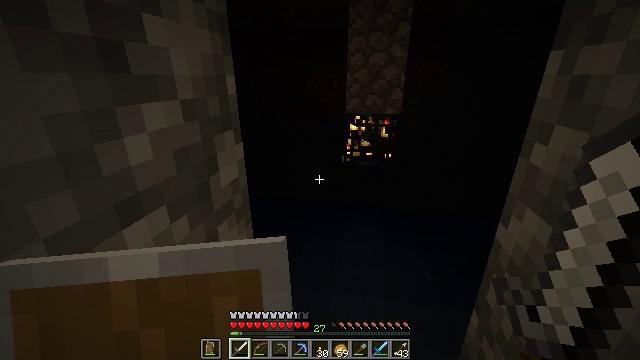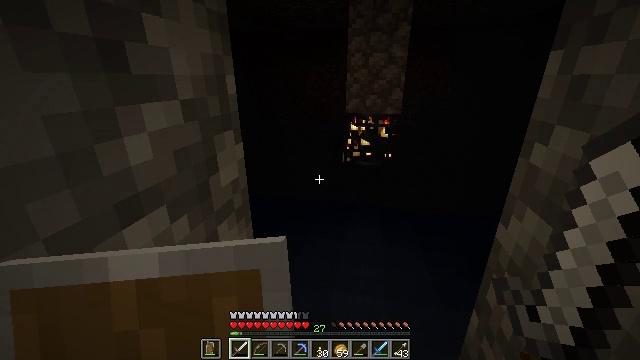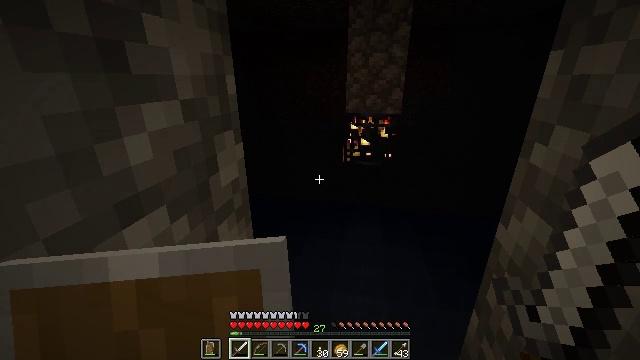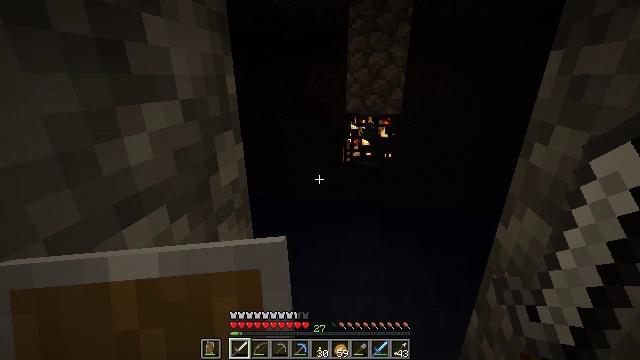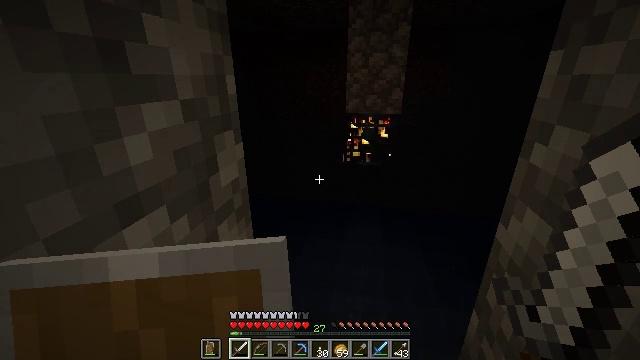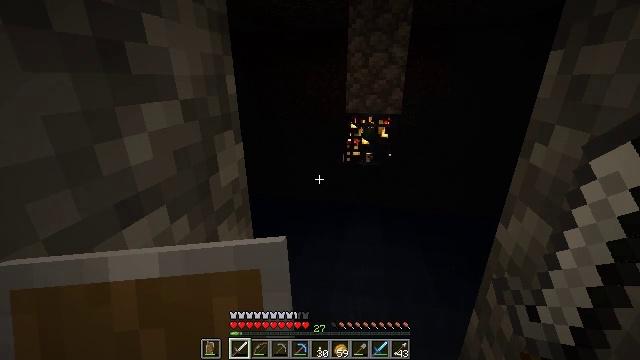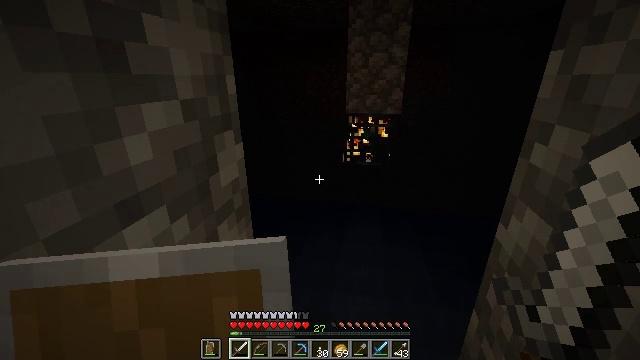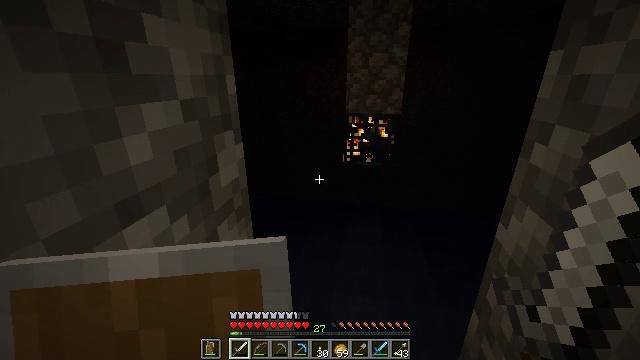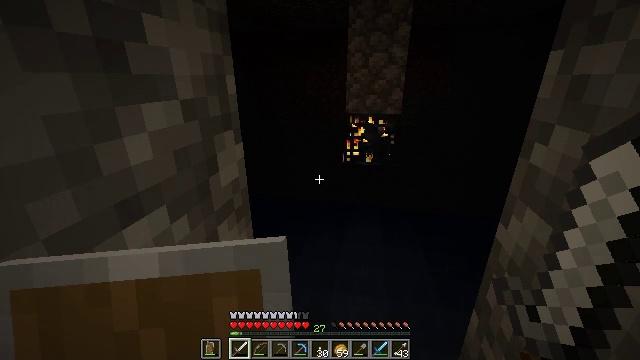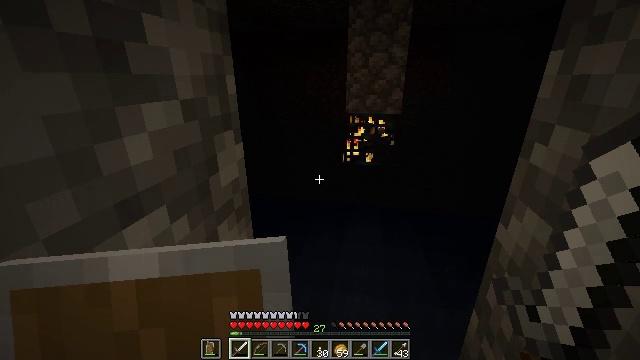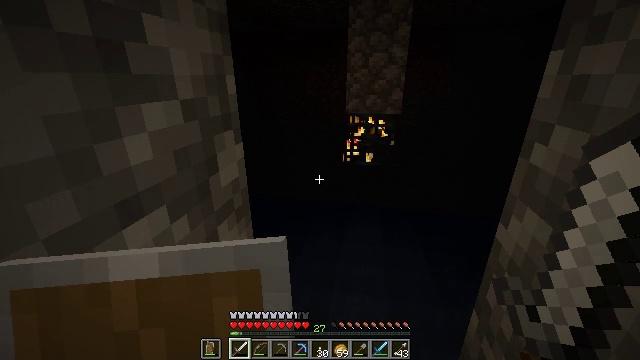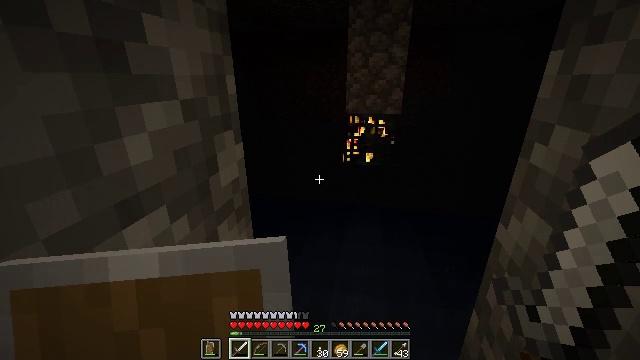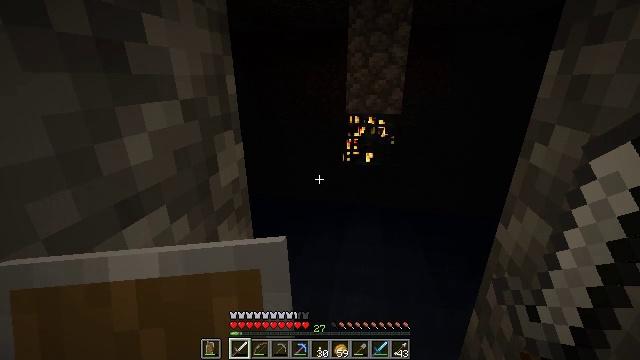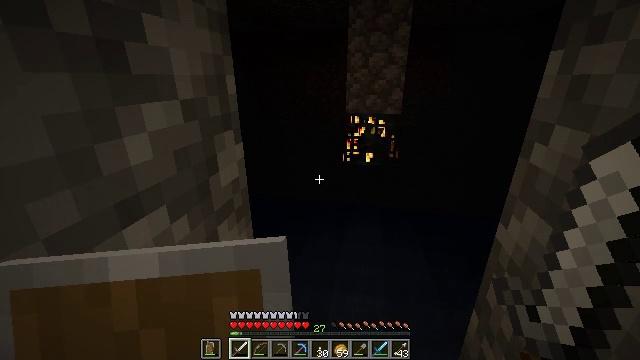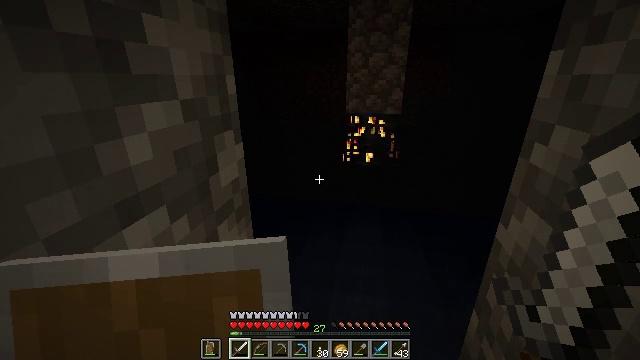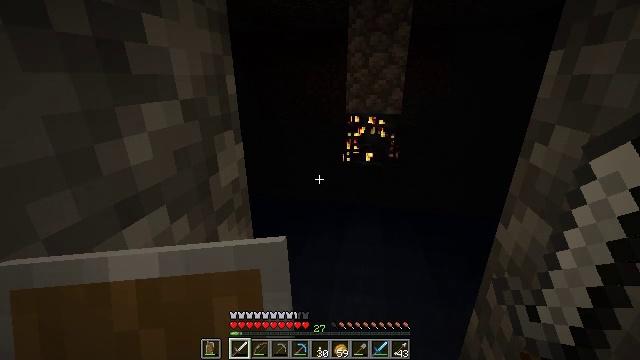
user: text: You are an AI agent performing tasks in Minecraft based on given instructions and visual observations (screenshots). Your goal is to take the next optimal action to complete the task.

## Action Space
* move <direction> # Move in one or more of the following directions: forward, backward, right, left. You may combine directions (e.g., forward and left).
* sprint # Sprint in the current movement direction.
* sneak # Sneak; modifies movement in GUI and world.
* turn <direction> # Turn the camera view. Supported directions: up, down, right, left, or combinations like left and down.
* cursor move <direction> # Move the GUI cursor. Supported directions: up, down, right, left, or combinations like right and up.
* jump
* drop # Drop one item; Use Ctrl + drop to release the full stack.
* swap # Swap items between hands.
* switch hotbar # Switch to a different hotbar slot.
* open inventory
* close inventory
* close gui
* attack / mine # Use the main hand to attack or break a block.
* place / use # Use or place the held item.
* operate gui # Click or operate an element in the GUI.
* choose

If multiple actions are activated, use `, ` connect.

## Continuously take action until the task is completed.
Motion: motion action
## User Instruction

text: Drop an iron sword.
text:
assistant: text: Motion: no_op
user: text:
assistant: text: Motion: no_op
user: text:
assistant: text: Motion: no_op
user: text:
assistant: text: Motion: no_op
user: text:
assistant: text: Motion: no_op
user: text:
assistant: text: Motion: no_op
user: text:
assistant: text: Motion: no_op
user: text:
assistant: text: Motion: no_op
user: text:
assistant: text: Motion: no_op
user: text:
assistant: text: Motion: no_op
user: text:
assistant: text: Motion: no_op
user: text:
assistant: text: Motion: no_op
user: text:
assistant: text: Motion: no_op
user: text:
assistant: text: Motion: no_op
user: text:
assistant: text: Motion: no_op
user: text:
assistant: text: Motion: no_op
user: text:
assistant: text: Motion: no_op
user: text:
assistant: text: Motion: no_op
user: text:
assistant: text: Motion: no_op
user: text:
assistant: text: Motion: no_op
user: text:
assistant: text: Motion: no_op
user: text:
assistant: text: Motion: no_op
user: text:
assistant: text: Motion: no_op
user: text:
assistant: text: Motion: no_op
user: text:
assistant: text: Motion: no_op
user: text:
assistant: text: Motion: no_op
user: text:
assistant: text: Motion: no_op
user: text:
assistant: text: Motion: no_op
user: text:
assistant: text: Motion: no_op
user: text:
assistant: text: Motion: no_op